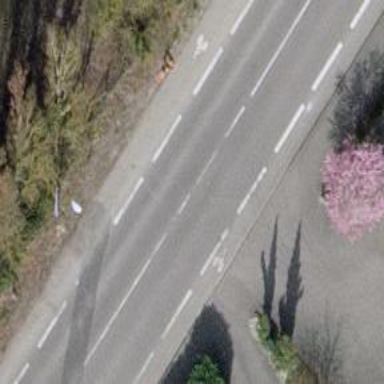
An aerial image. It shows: Asphalt residential road with dedicated cycle lane.